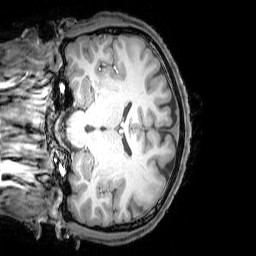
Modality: T1w
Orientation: coronal
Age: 20
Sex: male
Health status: healthy
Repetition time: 0.081 s
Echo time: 0.037 s